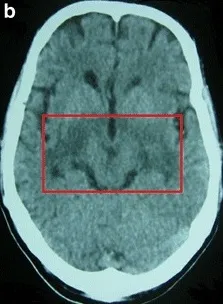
B; Non contrast CT images. Transverse section of the brain at upper brain stem level.
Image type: radiology (ct)